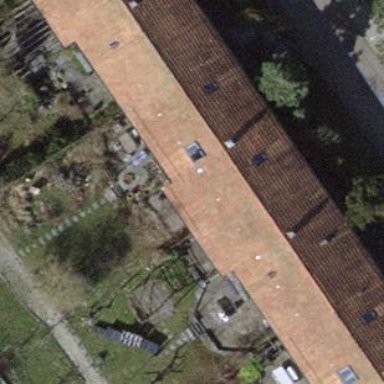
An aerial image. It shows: Simple house.